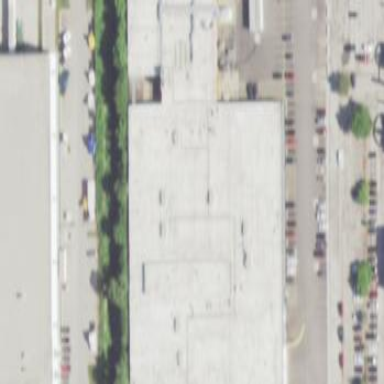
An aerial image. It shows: Industrial building.